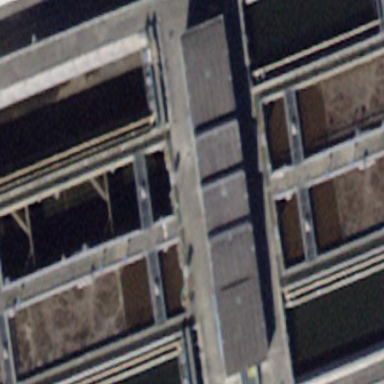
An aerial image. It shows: Man-made water works facility.